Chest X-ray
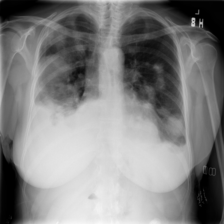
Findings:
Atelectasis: negative
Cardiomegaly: negative
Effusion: positive
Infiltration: negative
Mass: positive
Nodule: negative
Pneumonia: negative
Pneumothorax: negative
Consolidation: negative
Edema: negative
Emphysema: negative
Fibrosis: negative
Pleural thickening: negative
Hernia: negative